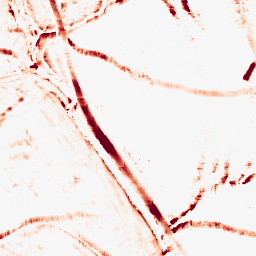
Category: morphological
Decomposition family: morphological_rect
Decomposition parameters: operation: opening
width: 10
height: 10
Upsampling method: regularized
Upsampling parameters: scale: 2
lambda_reg: 0.001
Upsampling scale: 2